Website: apple
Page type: order-returns
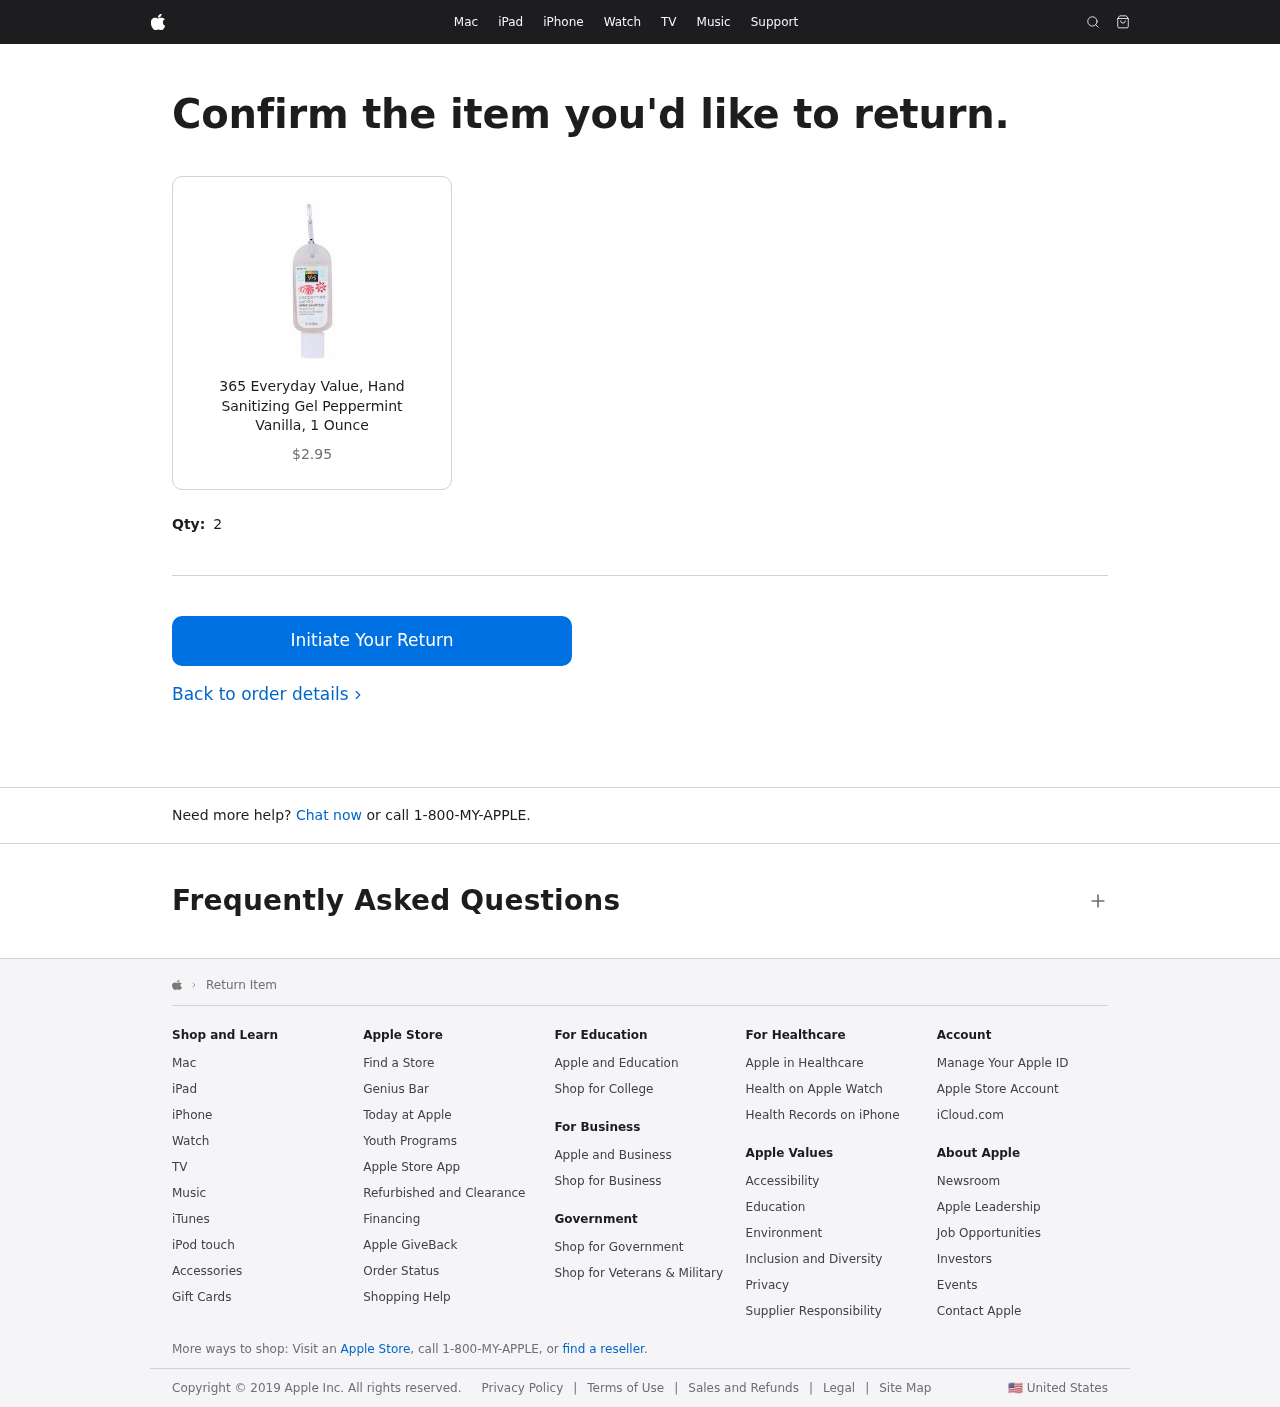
Product elements: key: PRODUCT1_NAME
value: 365 Everyday Value, Hand Sanitizing Gel Peppermint Vanilla, 1 Ounce
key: PRODUCT1_PRICE
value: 2.95
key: PRODUCT1_QUANTITY
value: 2